Question: I am trying to create a php form where data in each row can be submitted independently. I am able to create a form which looks similar to the image below.

How to configure the submit buttons such that when pressed, the entry in that particular row alone gets posted to the server.
I am very new to PHP
Relevant php code:
'''
while ($driverEntries = mysqli_fetch_row($driverList)) {
printf ("%s
", $driverEntries[1]);
echo "<input name="subject" type="text" id="subject" size="50">";
echo "<input type="submit" name="Submit" value="Submit">";
echo "<br>";
}
'''
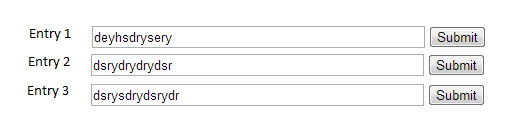
Answer: try this:
'''
$a=0;
while ($driverEntries = mysqli_fetch_row($driverList)) {
printf ("%s
", $driverEntries[1]);
echo "<form method="post" action=\some_page.php">";
echo "<input name="subject" type="text" id="subject_$a" size="50">";
echo "<input type="submit" name="Submit" value="Submit">";
echo "<br>";
echo "</form>";
$a++;
}
'''
One form for each input.
Note the '$a' autoincrement to make the id diferent
'''
$a=0;
while ($driverEntries = mysqli_fetch_row($driverList)) {
printf ("%s
", $driverEntries[1]);
echo "<input name="subject" type="text" id="subject_$a" size="50">";
echo "<span onclick="update($a)">Update</span>";
echo "<br>";
$a++;
}
<script>
function update(a){
subject=$('#subject_'+a).val();
$.post('your_form_page_processor.php',
{subject:subject},
function(result){
alert(result);
});
}
</script>
'''
In your_form_page_processor.php
'''
$subject=isset($_POST['subject'])?$_POST['subject']:NULL;
if(!empty($subject)){
//do something with $subject
}else{
echo 'Subject cannot be empty';
}
'''
Depend of what you want to do
You should read about <URL>